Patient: sex M, age 79
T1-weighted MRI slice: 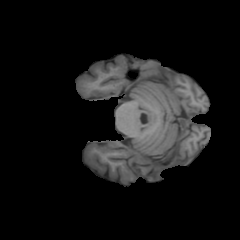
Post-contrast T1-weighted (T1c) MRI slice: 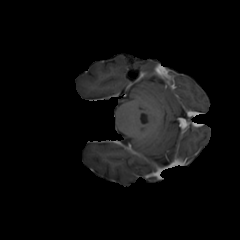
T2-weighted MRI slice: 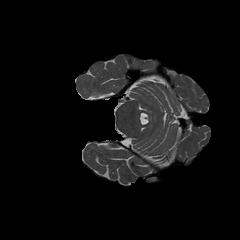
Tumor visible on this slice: no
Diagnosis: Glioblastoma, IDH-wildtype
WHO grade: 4